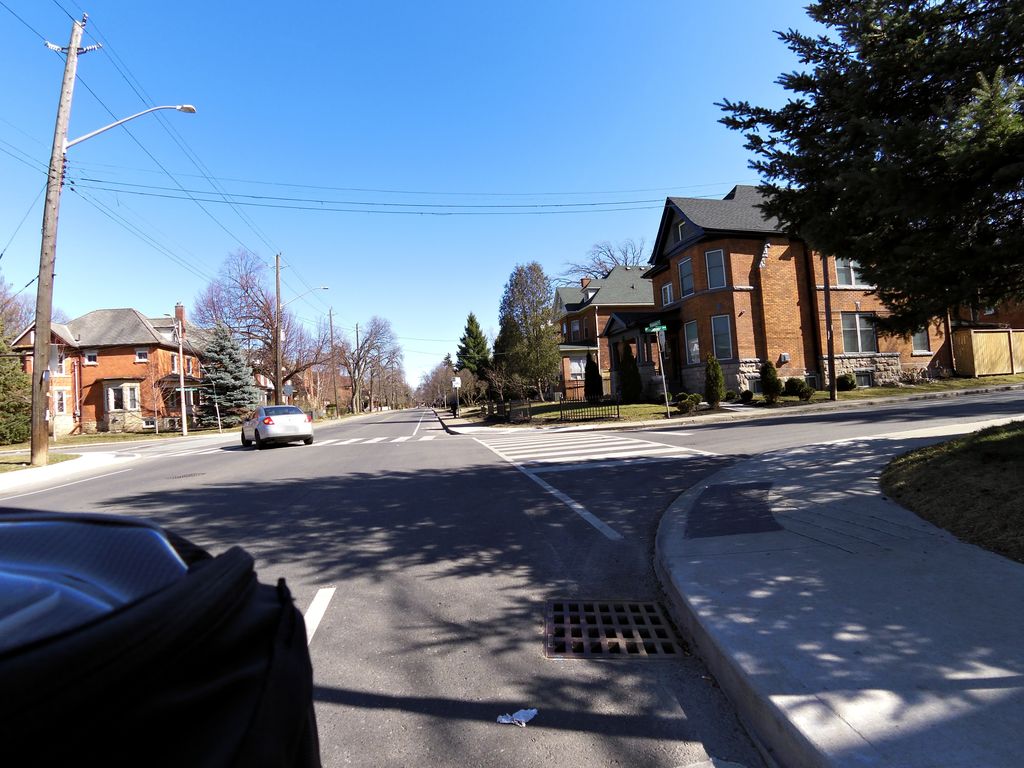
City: hamilton